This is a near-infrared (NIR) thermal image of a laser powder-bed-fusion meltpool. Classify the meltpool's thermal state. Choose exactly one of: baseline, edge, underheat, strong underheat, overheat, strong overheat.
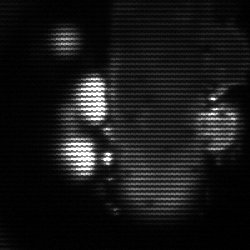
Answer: strong underheat